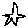
Label: star